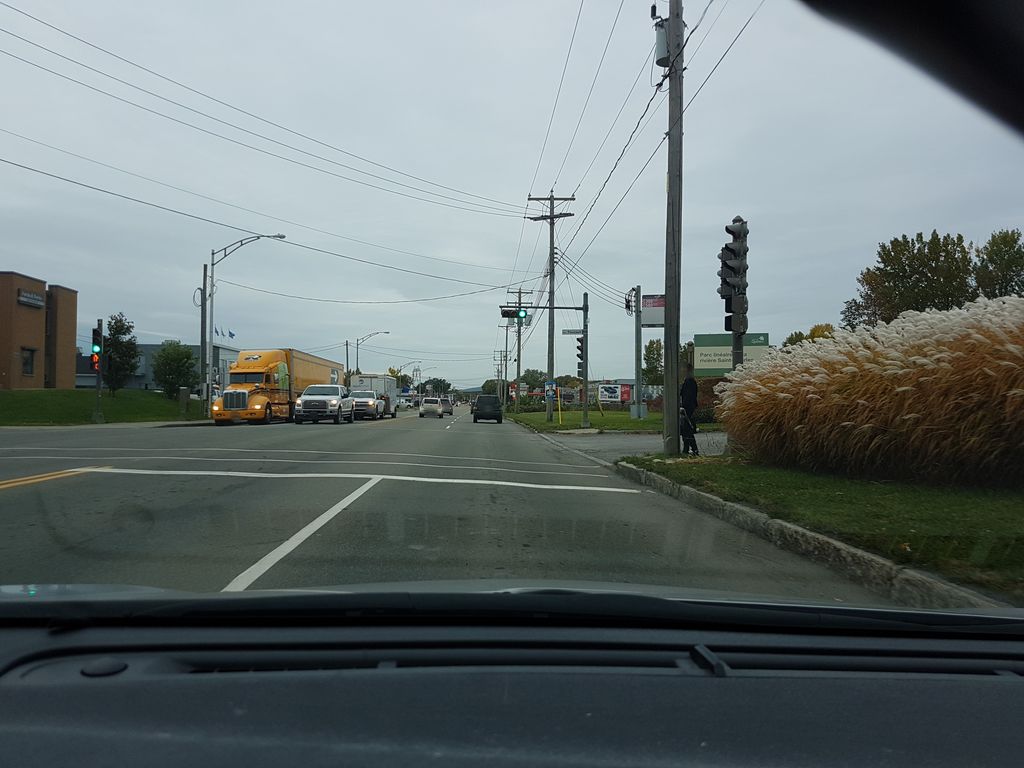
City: quebec_city